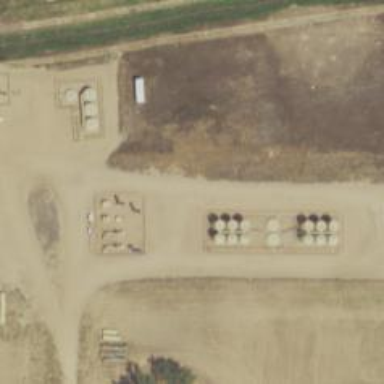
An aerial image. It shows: Storage tank with man-made structure.